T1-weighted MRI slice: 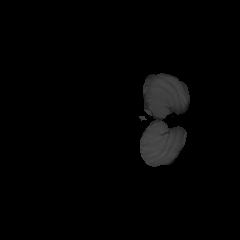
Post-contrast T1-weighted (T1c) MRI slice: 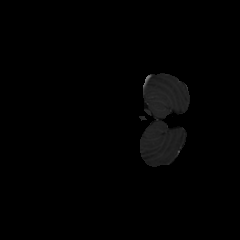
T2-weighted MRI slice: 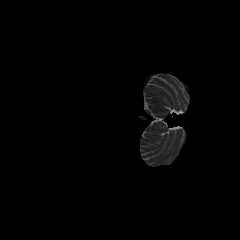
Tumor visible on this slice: no